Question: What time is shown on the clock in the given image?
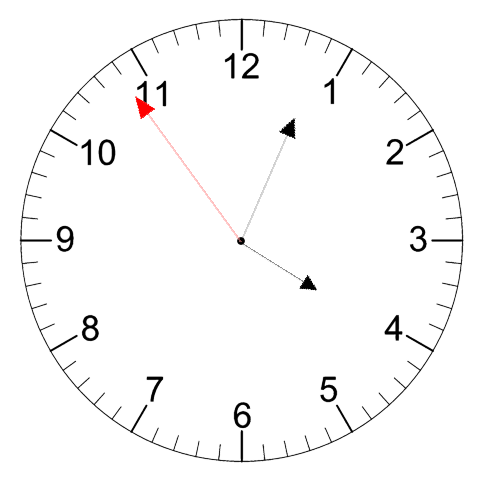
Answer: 04:03:54